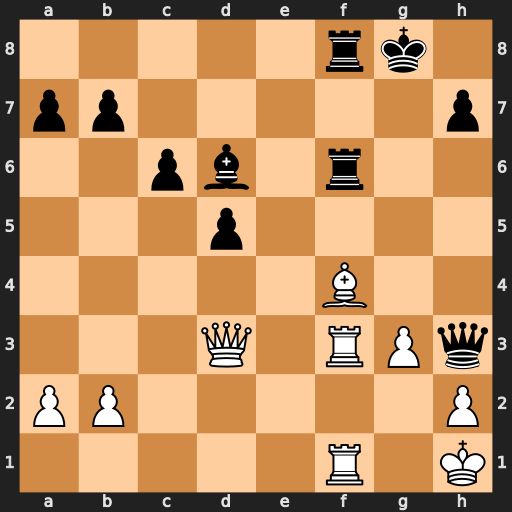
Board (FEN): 5rk1/pp5p/2pb1r2/3p4/5B2/3Q1RPq/PP5P/5R1K
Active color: w
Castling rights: -
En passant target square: -
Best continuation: Bxd6 Rxf3 Rxf3